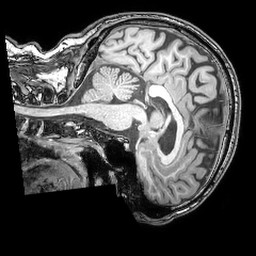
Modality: T1w
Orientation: sagittal
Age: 42
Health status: ill
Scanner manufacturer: philips
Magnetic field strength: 3 T
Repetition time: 0.007 s
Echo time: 0.0035 s